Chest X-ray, PA view. Patient: 51 years old, sex M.
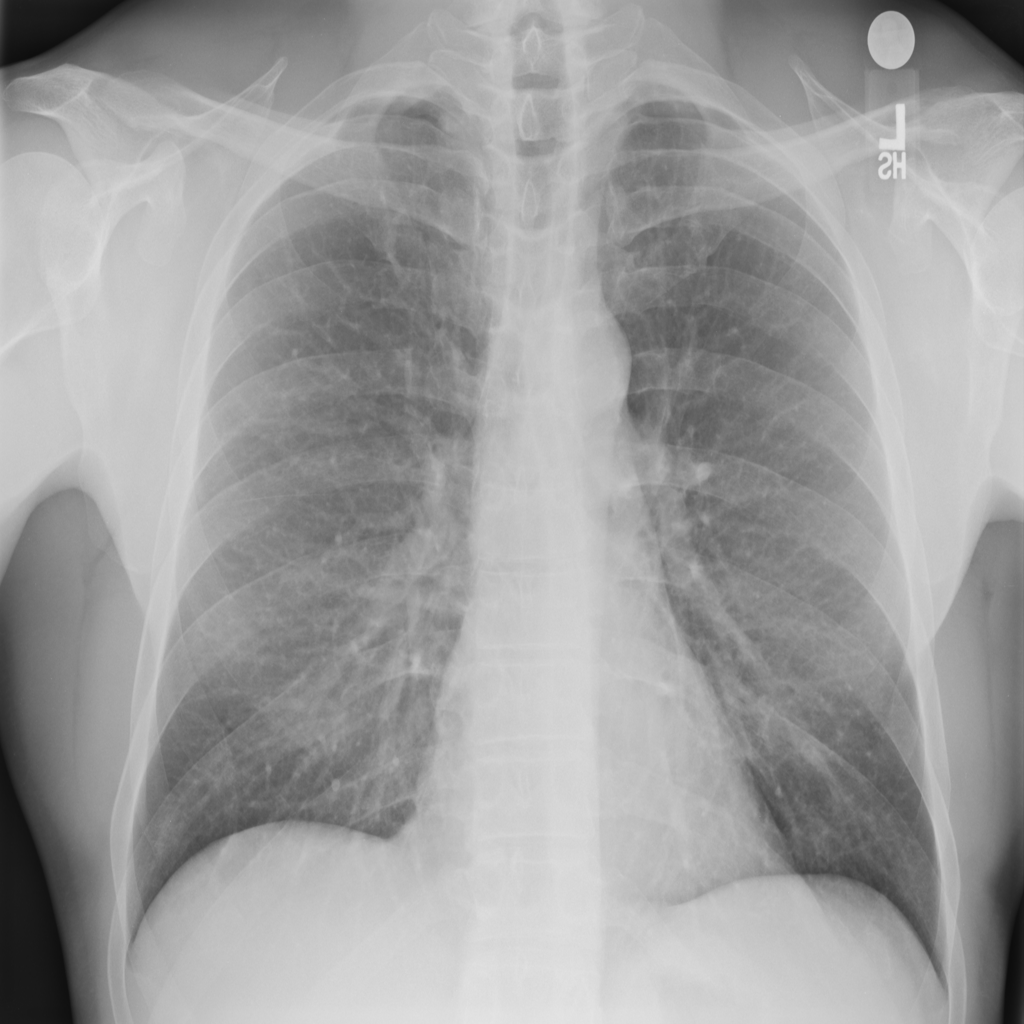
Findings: No Finding